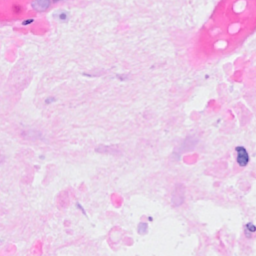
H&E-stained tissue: Breast